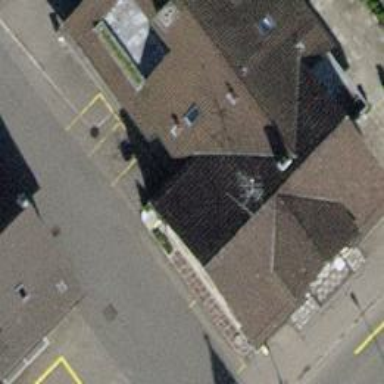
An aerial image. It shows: Restaurant.